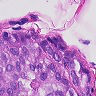
Metastatic tissue present: yes